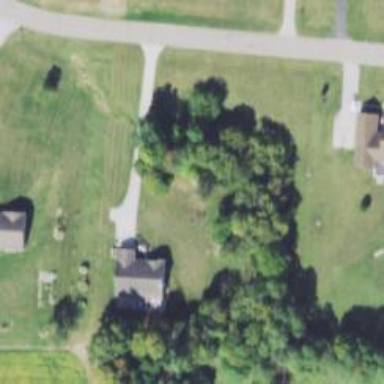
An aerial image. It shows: Driveway leading to service road.